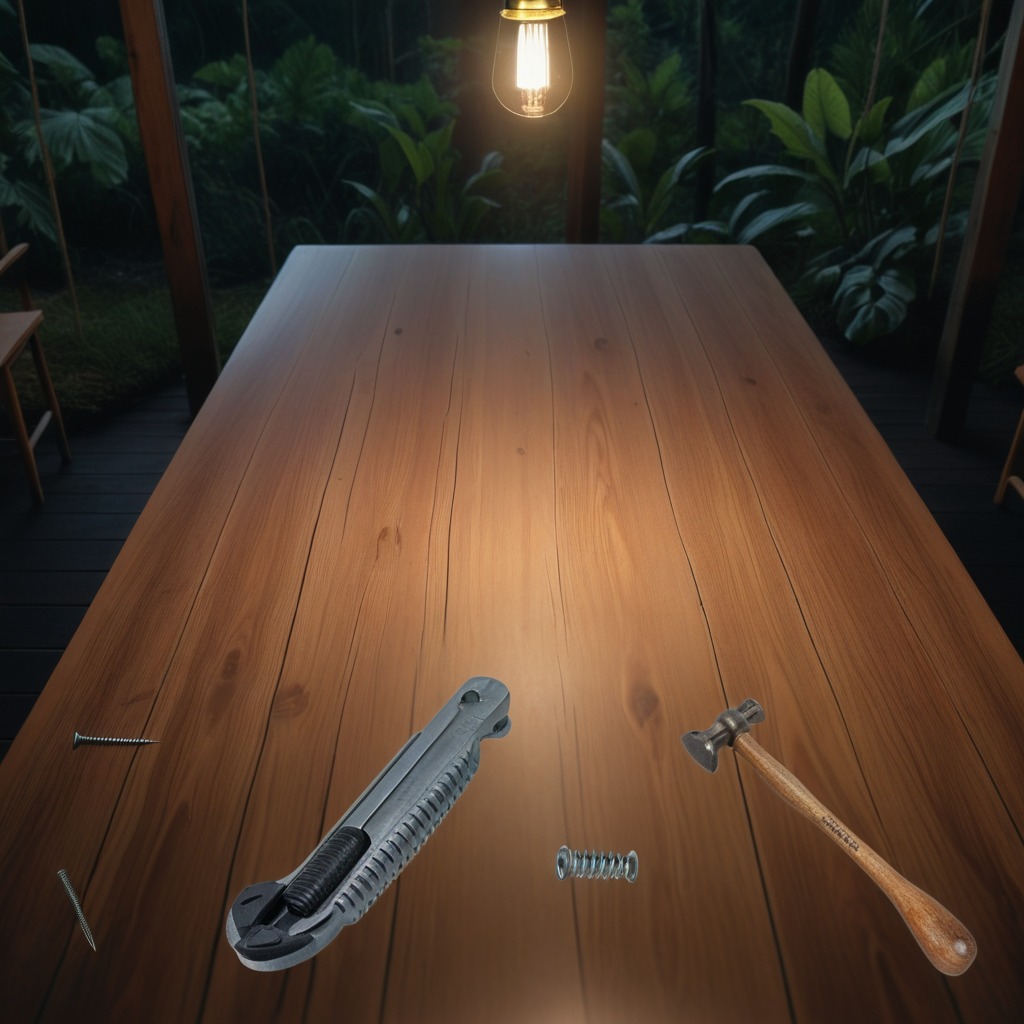
A utility knife, a metal machine screw, an iron nail, a hammer, and a coiled metal spring are lying on the wooden table.